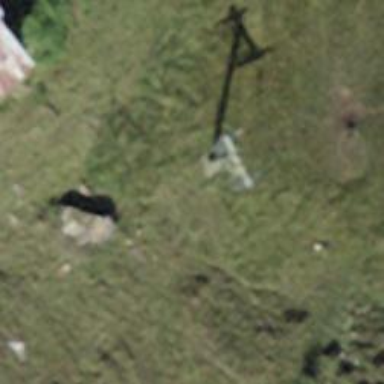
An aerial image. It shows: Pylon used for aerialway.